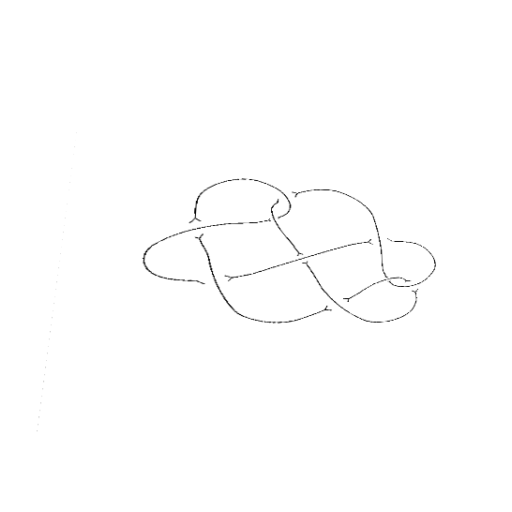
Crossing number: 9